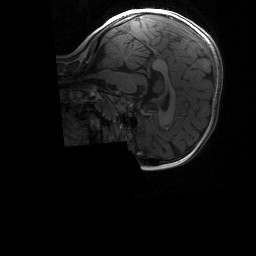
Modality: T1w
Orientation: sagittal
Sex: female
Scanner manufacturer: siemens
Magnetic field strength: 3 T
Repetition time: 1.9 s
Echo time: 0.00243 s